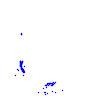
Particle: proton